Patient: sex M, age 54
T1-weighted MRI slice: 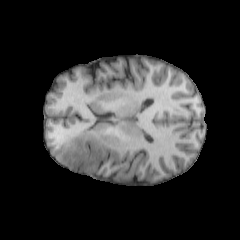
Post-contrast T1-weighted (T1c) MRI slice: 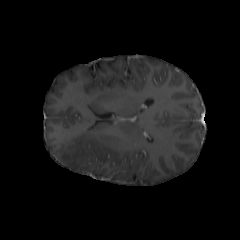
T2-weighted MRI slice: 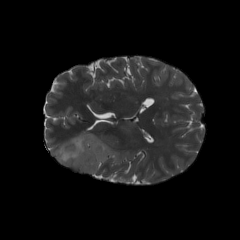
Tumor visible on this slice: yes
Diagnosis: Astrocytoma, IDH-wildtype
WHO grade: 3